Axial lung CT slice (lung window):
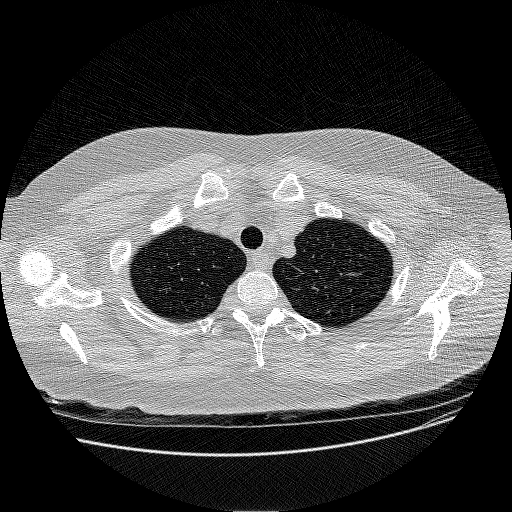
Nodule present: no